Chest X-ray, PA view. Patient: 51 years old, sex F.
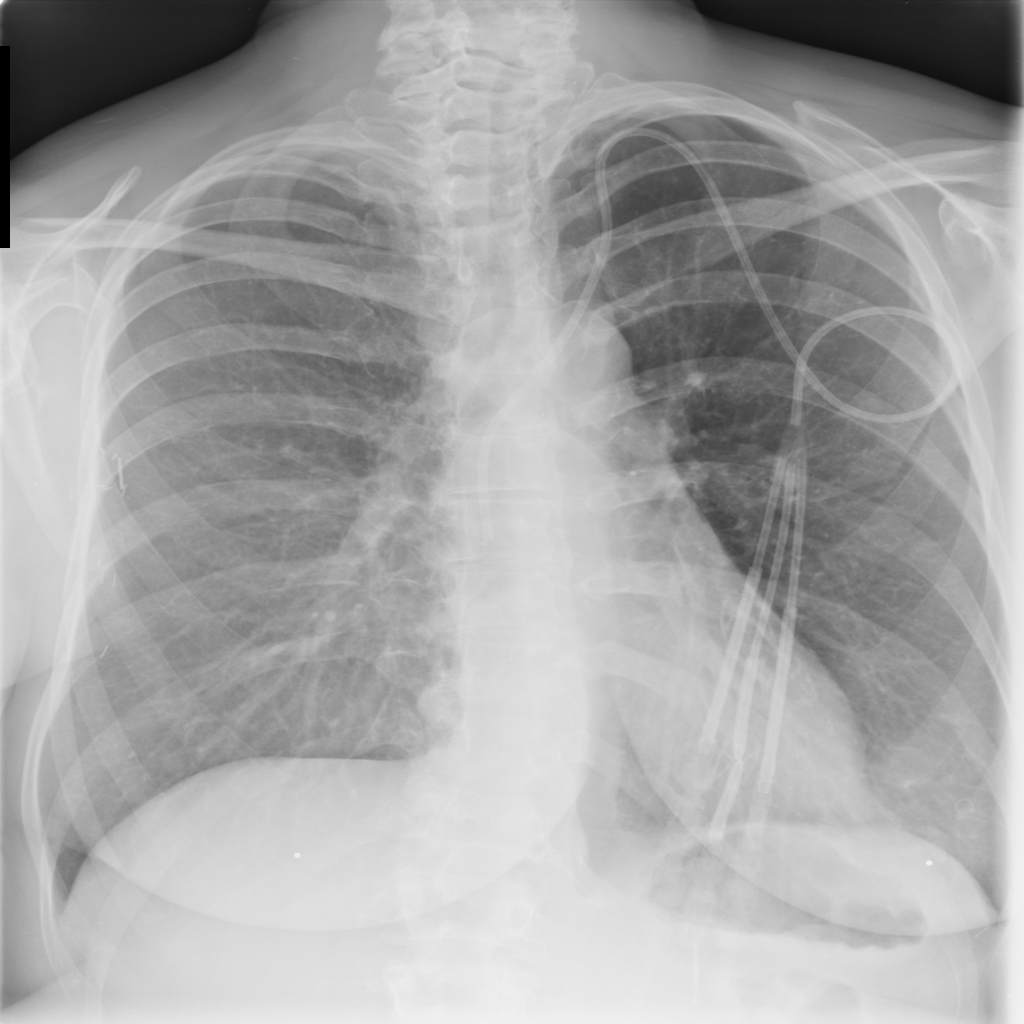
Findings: No Finding